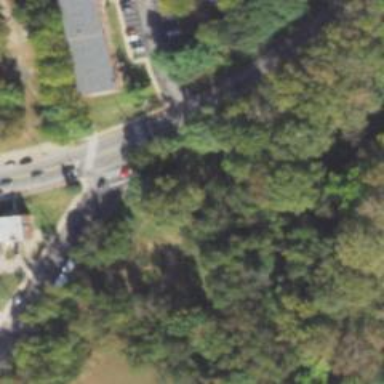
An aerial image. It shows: Marked road crossing.